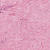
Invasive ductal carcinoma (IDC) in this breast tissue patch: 0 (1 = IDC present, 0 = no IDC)